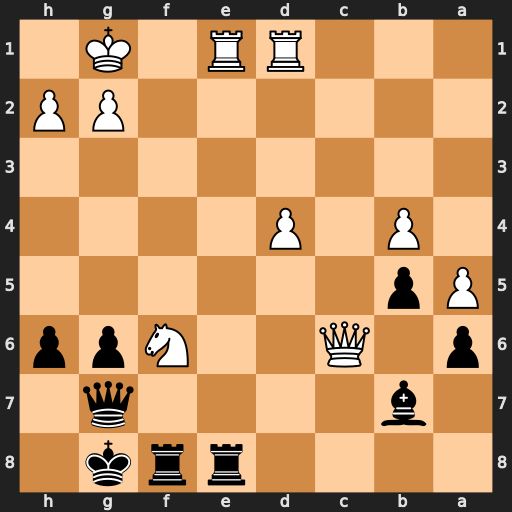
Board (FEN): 4rrk1/1b4q1/p1Q2Npp/Pp6/1P1P4/8/6PP/3RR1K1
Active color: b
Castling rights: -
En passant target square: -
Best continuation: Qxf6 Qxf6 Rxe1+ Rxe1 Rxf6